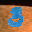
Label: 3